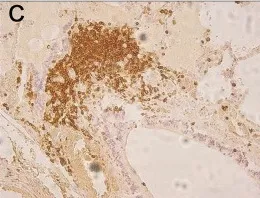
(A-C) Immunohistochemical staining CD45-positive showing peribronchial and intrabronchial wall leukocyte infiltrates.
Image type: pathology (immunostaining)